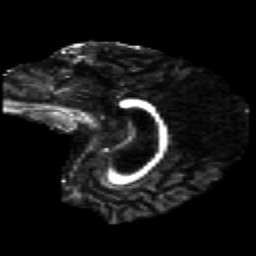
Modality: FA
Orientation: sagittal
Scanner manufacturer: ge
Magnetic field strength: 3 T
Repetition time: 8.8 s
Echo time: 0.085 s